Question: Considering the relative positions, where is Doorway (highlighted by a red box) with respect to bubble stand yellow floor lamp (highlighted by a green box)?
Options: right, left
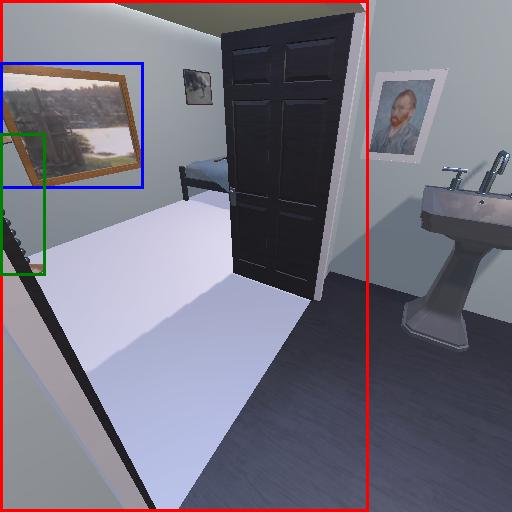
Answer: right